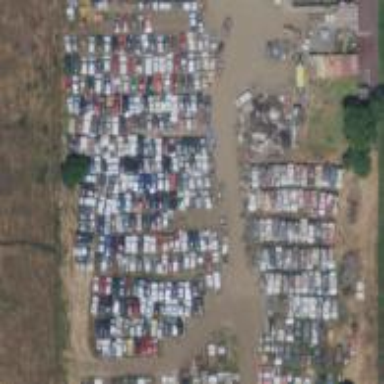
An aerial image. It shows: Industrial area designated as scrap yard.